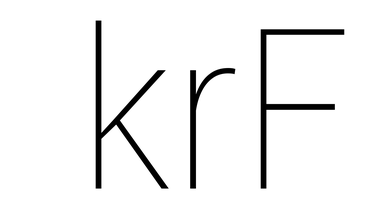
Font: Roboto_Condensed_Thin